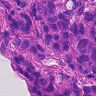
Metastatic tissue present: yes